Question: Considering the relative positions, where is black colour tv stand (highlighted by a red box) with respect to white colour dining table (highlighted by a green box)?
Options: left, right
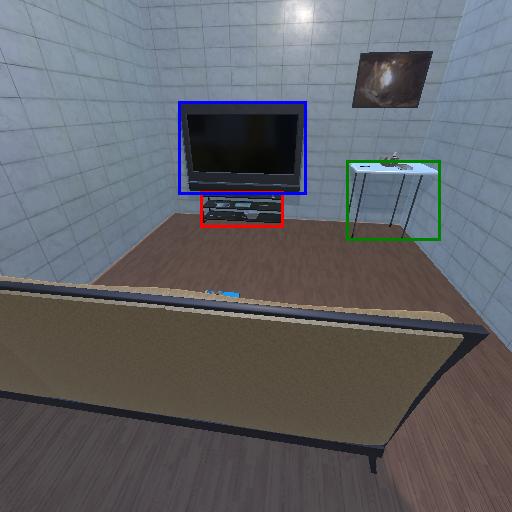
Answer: left